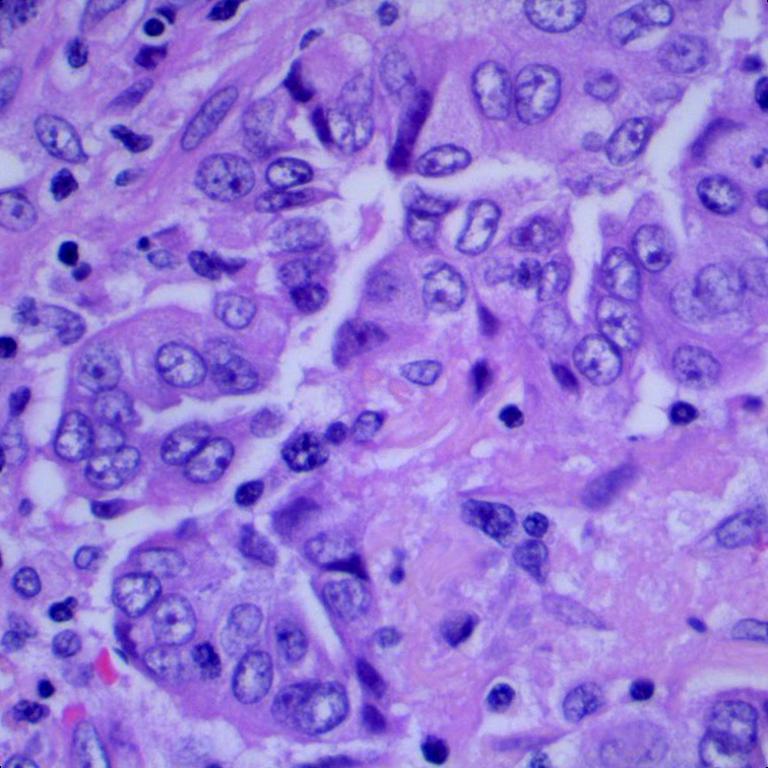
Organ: lung
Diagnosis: adenocarcinomas